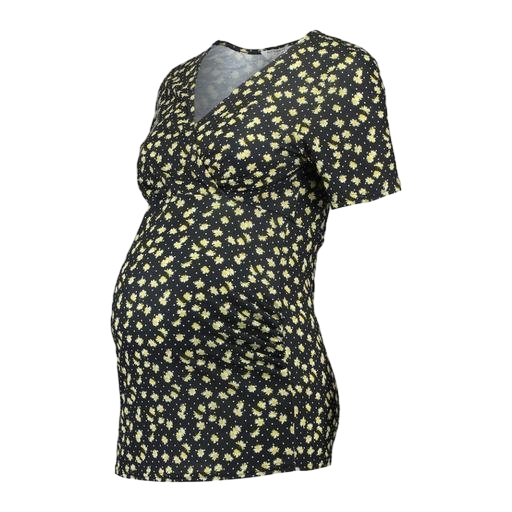
maternity black floral tie tunic, green maternity nursing top, yellow floral-print top, white background